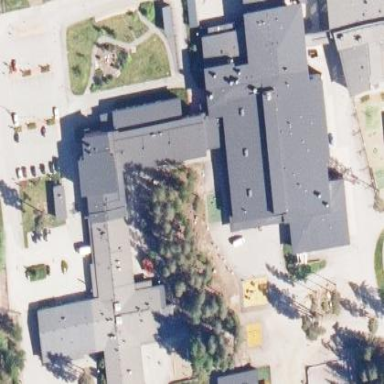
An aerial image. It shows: School building.